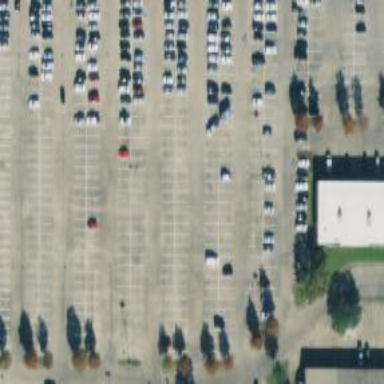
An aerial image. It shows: Parking space is available.